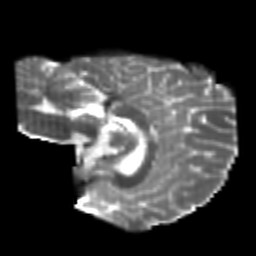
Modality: T2w
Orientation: sagittal
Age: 20
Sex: female
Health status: healthy
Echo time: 0.074 s